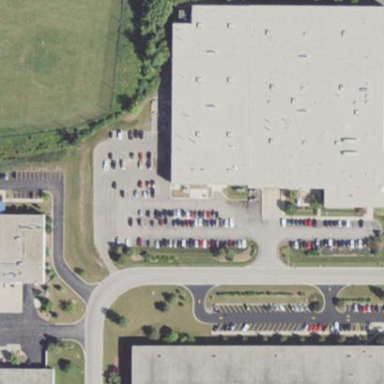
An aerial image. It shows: Industrial building.